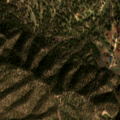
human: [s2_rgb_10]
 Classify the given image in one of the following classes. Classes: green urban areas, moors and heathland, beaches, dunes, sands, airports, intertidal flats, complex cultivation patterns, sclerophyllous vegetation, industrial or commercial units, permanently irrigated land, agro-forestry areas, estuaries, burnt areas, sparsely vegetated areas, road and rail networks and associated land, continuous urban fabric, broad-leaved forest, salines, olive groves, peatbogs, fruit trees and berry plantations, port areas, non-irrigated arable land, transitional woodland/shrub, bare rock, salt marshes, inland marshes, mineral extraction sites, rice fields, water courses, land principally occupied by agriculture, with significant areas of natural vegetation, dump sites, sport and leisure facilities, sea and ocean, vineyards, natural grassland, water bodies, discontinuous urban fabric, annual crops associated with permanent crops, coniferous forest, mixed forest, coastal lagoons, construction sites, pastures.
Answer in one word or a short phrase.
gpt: agro-forestry areas, broad-leaved forest